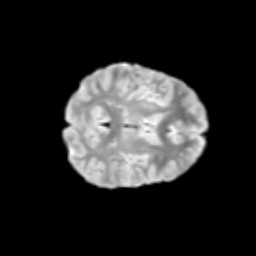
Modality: T2w
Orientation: axial
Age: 12
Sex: female
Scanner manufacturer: siemens
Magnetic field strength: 3 T
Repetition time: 3.8 s
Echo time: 0.07 s